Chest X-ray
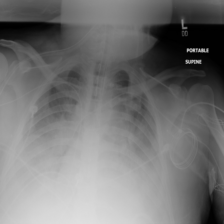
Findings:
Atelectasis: negative
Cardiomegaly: negative
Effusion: negative
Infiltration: positive
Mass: negative
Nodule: negative
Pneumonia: negative
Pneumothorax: negative
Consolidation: negative
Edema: negative
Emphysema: negative
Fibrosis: negative
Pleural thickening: negative
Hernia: negative